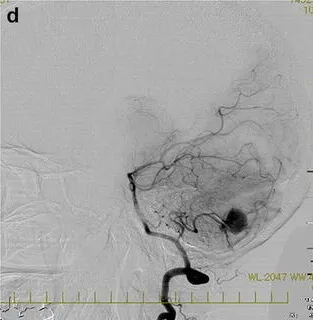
Preoperative magnetic resonance imaging and digital subtraction angiography. Lateral. Views in angiography, showing strong tumor staining with a feeding artery from the left posterior inferior cerebellar artery, and ,a draining vein into the left inferior vermian vein.
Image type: radiology (mri)